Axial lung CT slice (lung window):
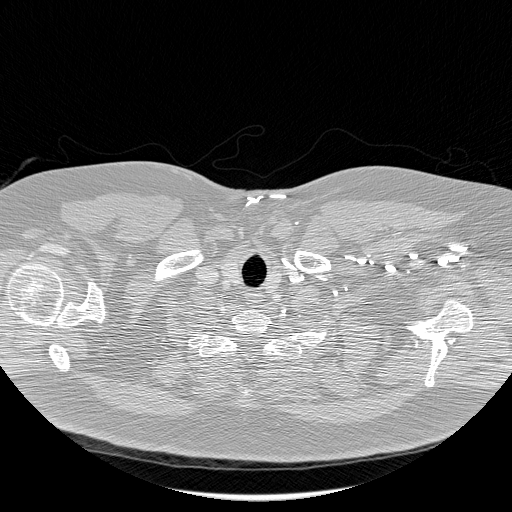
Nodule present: no